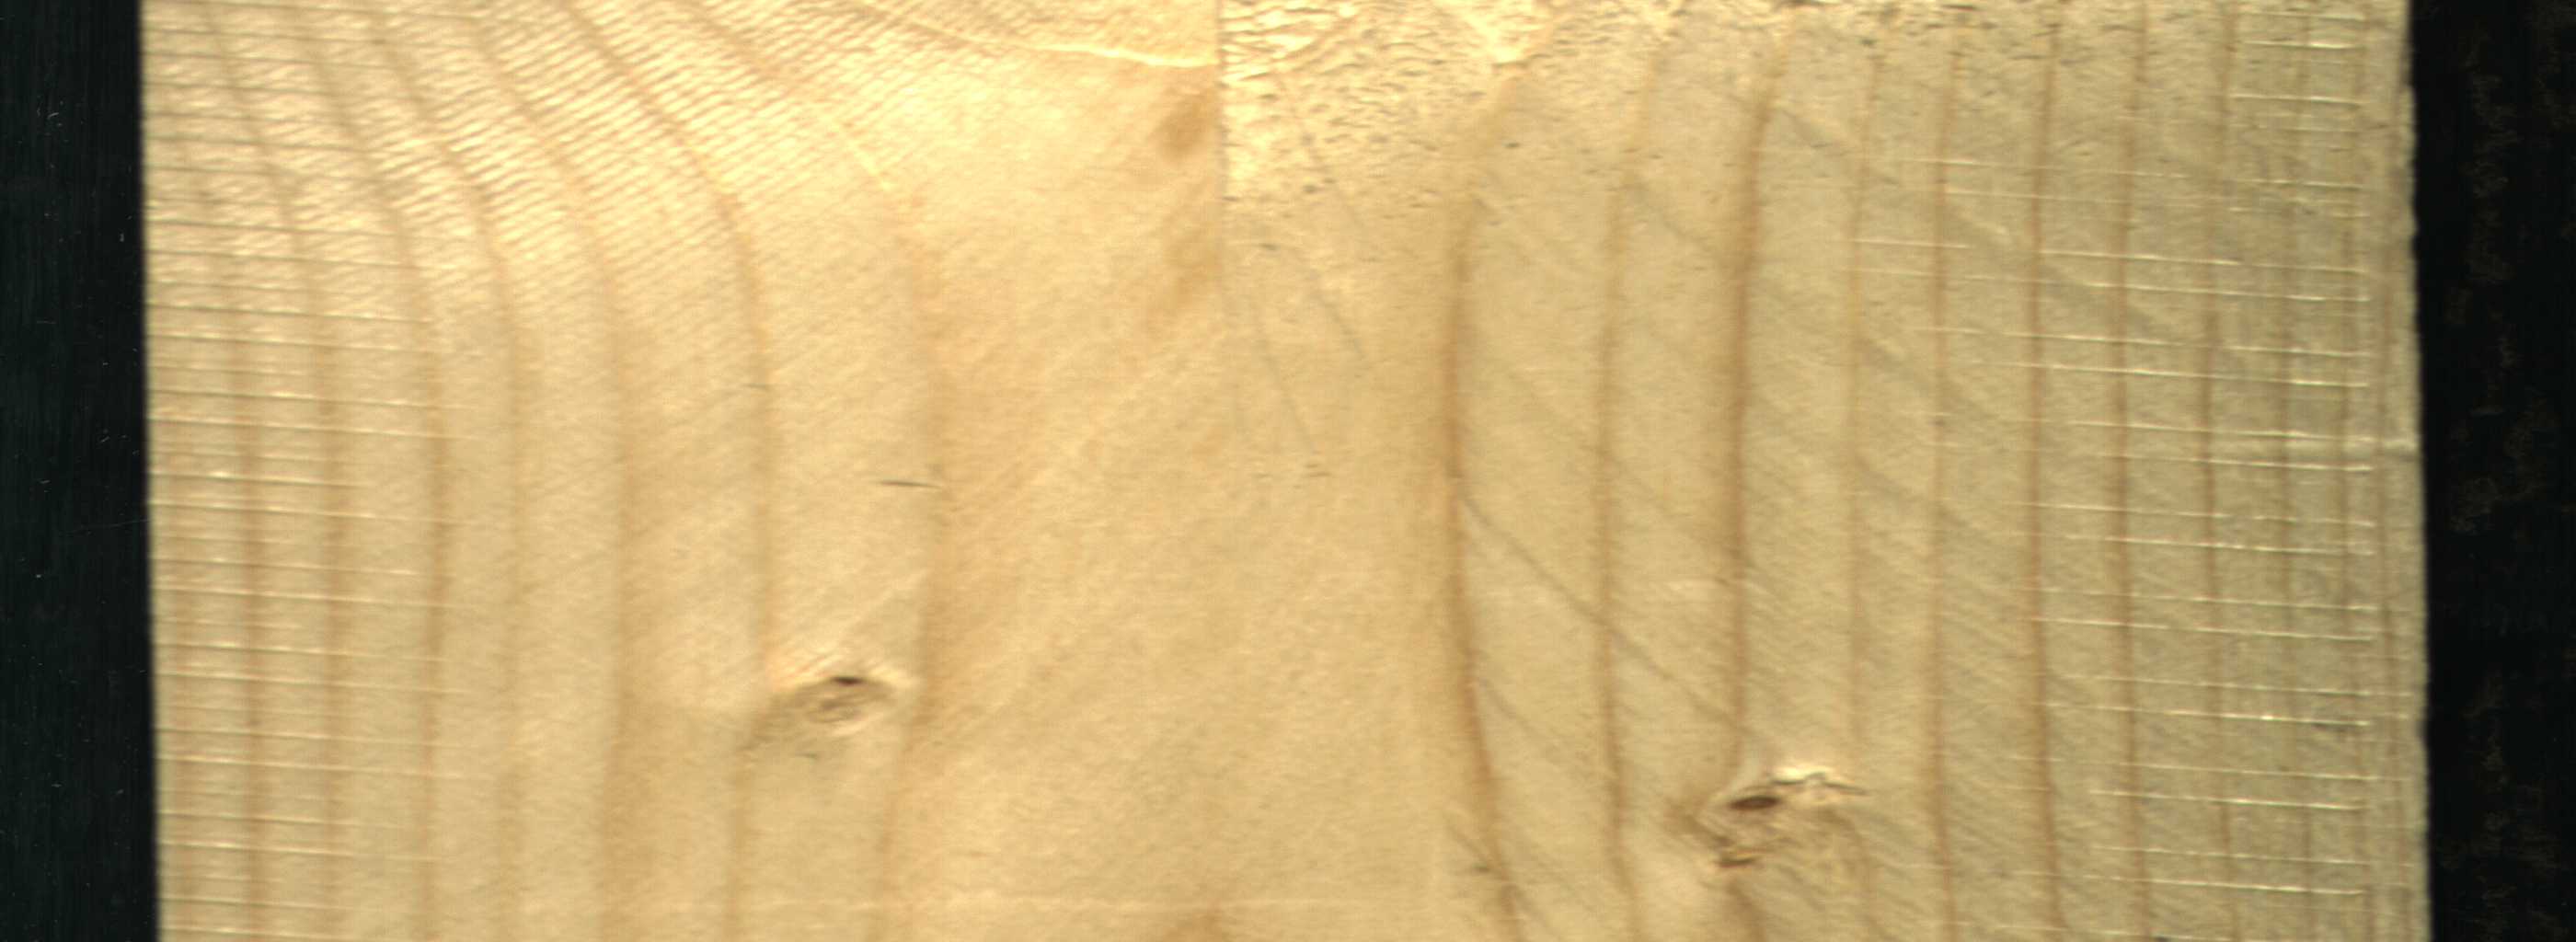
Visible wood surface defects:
Live_Knot
Live_Knot